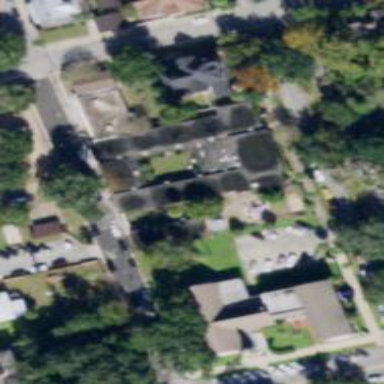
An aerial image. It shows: School.